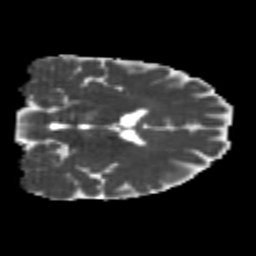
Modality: MD
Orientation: coronal
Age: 21
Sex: female
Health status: healthy
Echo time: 0.074 s